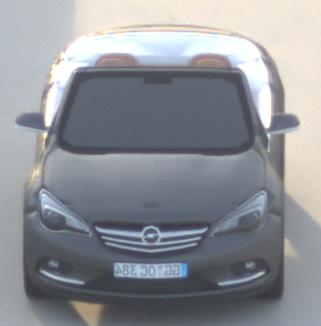
Make: Opel
Model: Cascada 1.4 Turbo
Detailed model: Cascada
Model produced from: 2013/03
Model produced until: 2015/01
Doors: 2
Color: gray
Road condition: dry road
Daytime: sunrise or sunset
Contrast: low contrast